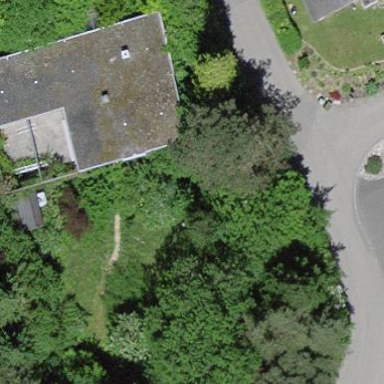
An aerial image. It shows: Detached building with flat roof.